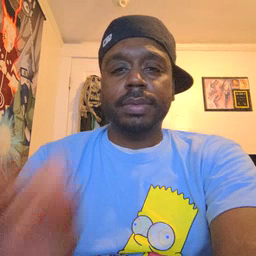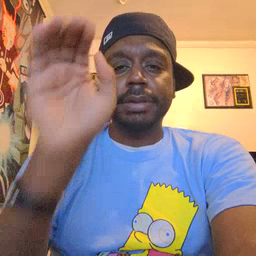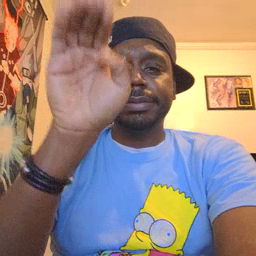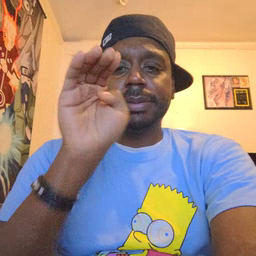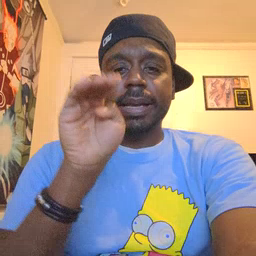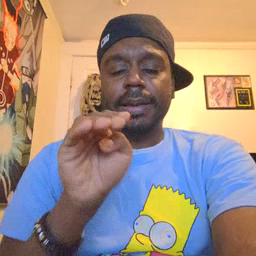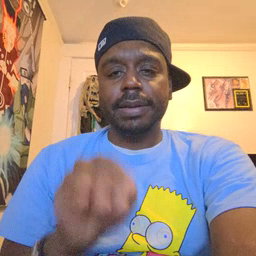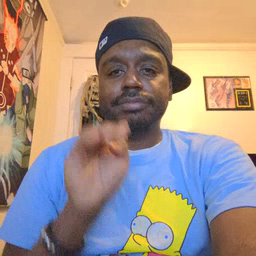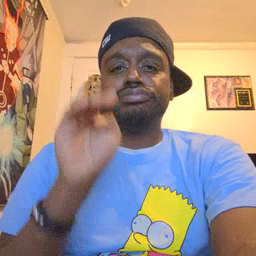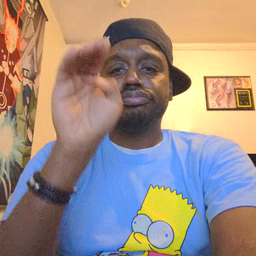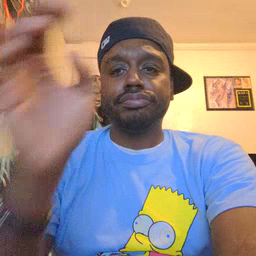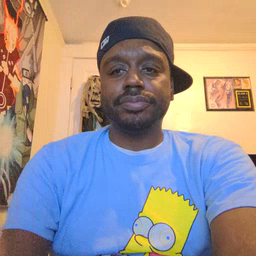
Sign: stairs